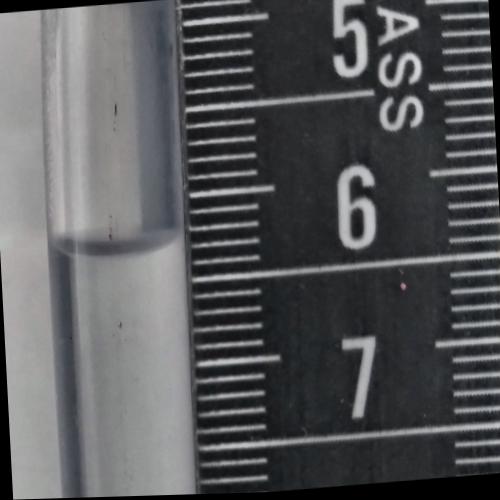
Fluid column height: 6.3 cm